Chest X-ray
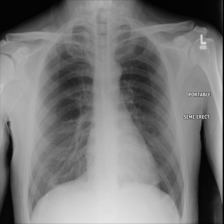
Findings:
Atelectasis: negative
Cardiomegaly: negative
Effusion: negative
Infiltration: negative
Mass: negative
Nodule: negative
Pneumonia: negative
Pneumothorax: negative
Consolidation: negative
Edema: negative
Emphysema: negative
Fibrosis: negative
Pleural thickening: negative
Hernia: negative